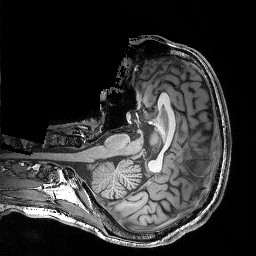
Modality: T1w
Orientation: axial
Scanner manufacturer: siemens
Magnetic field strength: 3 T
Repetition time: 0.02 s
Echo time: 0.005 s